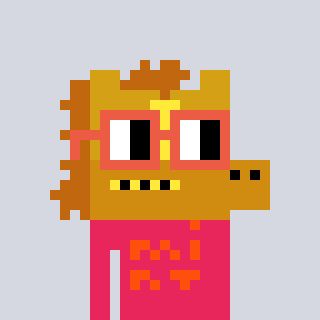
a pixel art character with square orange glasses, a yellow horse-shaped head and a redpinkish-colored body on a cool background